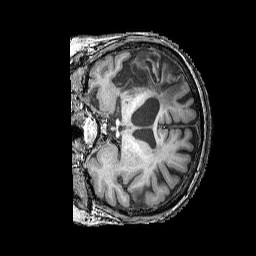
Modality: T1w
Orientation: coronal
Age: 67
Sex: female
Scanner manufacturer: siemens
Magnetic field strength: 3 T
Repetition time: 2.25 s
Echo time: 0.00411 s